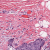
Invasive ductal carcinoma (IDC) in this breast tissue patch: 1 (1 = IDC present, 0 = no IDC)